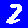
Digit: 2